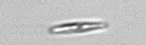
Label: pennate